Question: I'm following MVC-Movies tutorial <URL> , and I'm trying to update the records on SQL Server
and on LocalDB .
When I add a new record in my program , for example :

The DB in SQL Server is not updated , only the LocalDB is .
Here is Web.config :
'''
<?xml version="1.0" encoding="utf-8"?>
<!--
For more information on how to configure your ASP.NET application, please visit
http://go.microsoft.com/fwlink/?LinkId=301880
-->
<configuration>
<configSections>
<!-- For more information on Entity Framework configuration, visit http://go.microsoft.com/fwlink/?LinkID=237468 -->
<section name="entityFramework" type="System.Data.Entity.Internal.ConfigFile.EntityFrameworkSection, EntityFramework, Version=6.0.0.0, Culture=neutral, PublicKeyToken=b77a5c561934e089" requirePermission="false" />
</configSections>
<connectionStrings>
<add name="DefaultConnection"
connectionString="Data Source=localhost;
AttachDbFilename=|DataDirectory|\aspnet-MvcMovie-20140418101450.mdf;
Initial Catalog=aspnet-MvcMovie-20140418101450;Integrated Security=True"
providerName="System.Data.SqlClient" />
<add name="MovieDBContext"
connectionString="Data Source=(LocalDB)\v11.0;
AttachDbFilename=|DataDirectory|\Movies.mdf;
Integrated Security=True"
providerName="System.Data.SqlClient" />
</connectionStrings>
<appSettings>
<add key="webpages:Version" value="3.0.0.0" />
<add key="webpages:Enabled" value="false" />
<add key="ClientValidationEnabled" value="true" />
<add key="UnobtrusiveJavaScriptEnabled" value="true" />
</appSettings>
<system.web>
<authentication mode="None" />
<compilation debug="true" targetFramework="4.5" />
<httpRuntime targetFramework="4.5" />
</system.web>
<system.webServer>
<modules>
<remove name="FormsAuthenticationModule" />
</modules>
</system.webServer>
<runtime>
<assemblyBinding xmlns="urn:schemas-microsoft-com:asm.v1">
<dependentAssembly>
<assemblyIdentity name="System.Web.Helpers" publicKeyToken="31bf3856ad364e35" />
<bindingRedirect oldVersion="1.0.0.0-3.0.0.0" newVersion="3.0.0.0" />
</dependentAssembly>
<dependentAssembly>
<assemblyIdentity name="System.Web.Mvc" publicKeyToken="31bf3856ad364e35" />
<bindingRedirect oldVersion="1.0.0.0-5.0.0.0" newVersion="5.0.0.0" />
</dependentAssembly>
<dependentAssembly>
<assemblyIdentity name="System.Web.WebPages" publicKeyToken="31bf3856ad364e35" />
<bindingRedirect oldVersion="1.0.0.0-3.0.0.0" newVersion="3.0.0.0" />
</dependentAssembly>
<dependentAssembly>
<assemblyIdentity name="WebGrease" publicKeyToken="31bf3856ad364e35" />
<bindingRedirect oldVersion="1.0.0.0-1.5.2.14234" newVersion="1.5.2.14234" />
</dependentAssembly>
</assemblyBinding>
</runtime>
<entityFramework>
<defaultConnectionFactory type="System.Data.Entity.Infrastructure.SqlConnectionFactory, EntityFramework" />
<providers>
<provider invariantName="System.Data.SqlClient" type="System.Data.Entity.SqlServer.SqlProviderServices, EntityFramework.SqlServer" />
</providers>
</entityFramework>
</configuration>
'''
Where did I go wrong ?
Name of my DB in sql server is : MoviesDB
Thanks
:
Class 'Movie' and 'MovieDBContext' :
'''
using System;
using System.Data.Entity;
using System.ComponentModel.DataAnnotations;
namespace MvcMovie.Models
{
public class Movie
{
public int ID { get; set; }
public string Title { get; set; }
[Display(Name = "Release Date")]
[DataType(DataType.Date)]
[DisplayFormat(DataFormatString = "{0:yyyy-MM-dd}", ApplyFormatInEditMode = true)]
public DateTime ReleaseDate { get; set; }
public string Genre { get; set; }
public decimal Price { get; set; }
}
public class MovieDBContext : DbContext
{
public DbSet<Movie> Movies { get; set; }
}
}
'''
I changed the connection string to
'''
<add name="MovieDBContext"
connectionString="Data Source=localhost;
AttachDbFilename=|DataDirectory|\Movies.mdf;
Initial Catalog=MoviesDB;
Integrated Security=True"
providerName="System.Data.SqlClient" />
'''
But then I get this :
> Server Error in '/' Application.Invalid value for key 'attachdbfilename'.Description: An unhandled exception occurred during the execution of the current web request. Please review the stack trace for more information about the error and where it originated in the code. Exception Details: System.ArgumentException: Invalid value for key 'attachdbfilename'.Source Error: Line 18: public ActionResult Index()
Line 19: {
Line 20: return View(db.Movies.ToList());
Line 21: }
Line 22: Source File: c:\Users\X3\Documents\Visual Studio 2013\Projects\MvcMovie\MvcMovie\Controllers\MoviesController.cs Line: 20
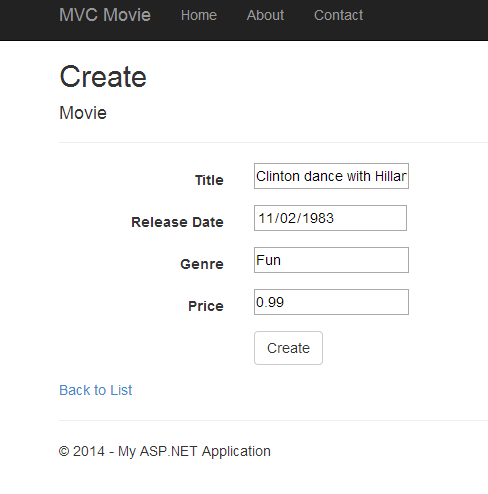
Answer: Neither one of your connection strings there are referencing 'MoviesDB'.
One is referring to 'aspnet-MvcMovie-20140418101450.mdf' and the other 'Movies.mdf'.
Your context will use the connection string that matches it's name, unless you override that setting. So you should modify the 'MovieDBContext' connection string to point to your SQL instance instead of the LocalDB
I assume that this is similar to the connection string you actually want, but you should refer to the official <URL> for other examples.
'''
<add name="MovieDBContext" providerName="System.Data.SqlClient"
connectionString="Data Source=.\SQLEXPRESS;Initial Catalog=MoviesDB;
Integrated Security=True"/>
'''